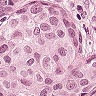
Metastatic tissue present: yes